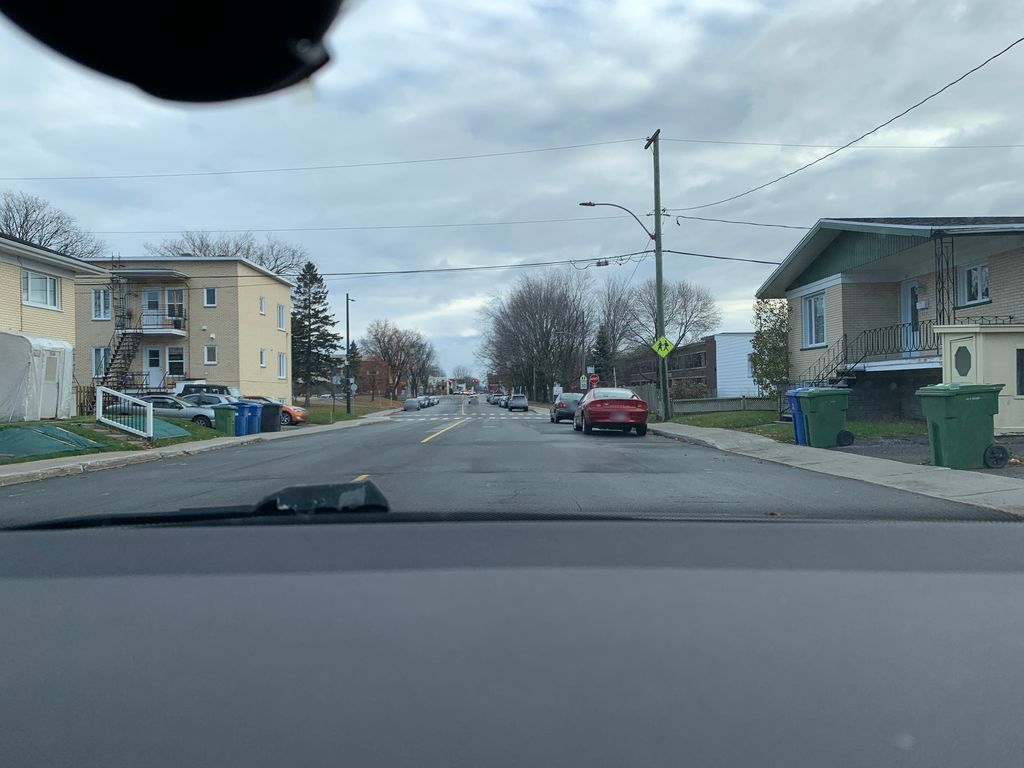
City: quebec_city